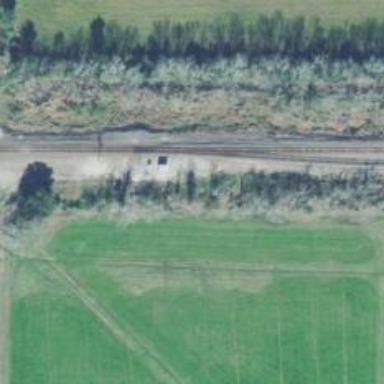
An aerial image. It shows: Railway track.